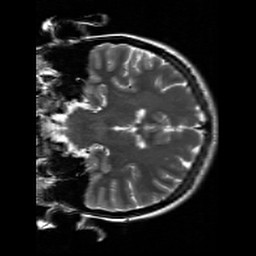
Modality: T2w
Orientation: coronal
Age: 20
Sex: female
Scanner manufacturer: siemens
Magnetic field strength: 3 T
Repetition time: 7 s
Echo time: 0.09 s